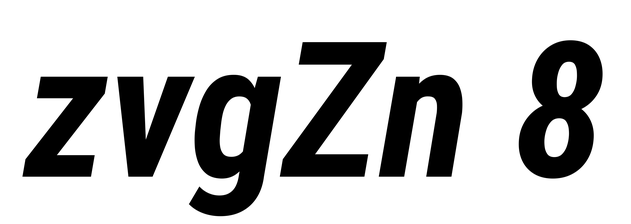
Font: Roboto-Italic_Condensed_Bold_Italic